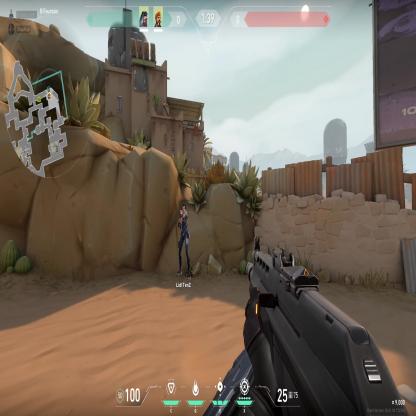
Label: teammate